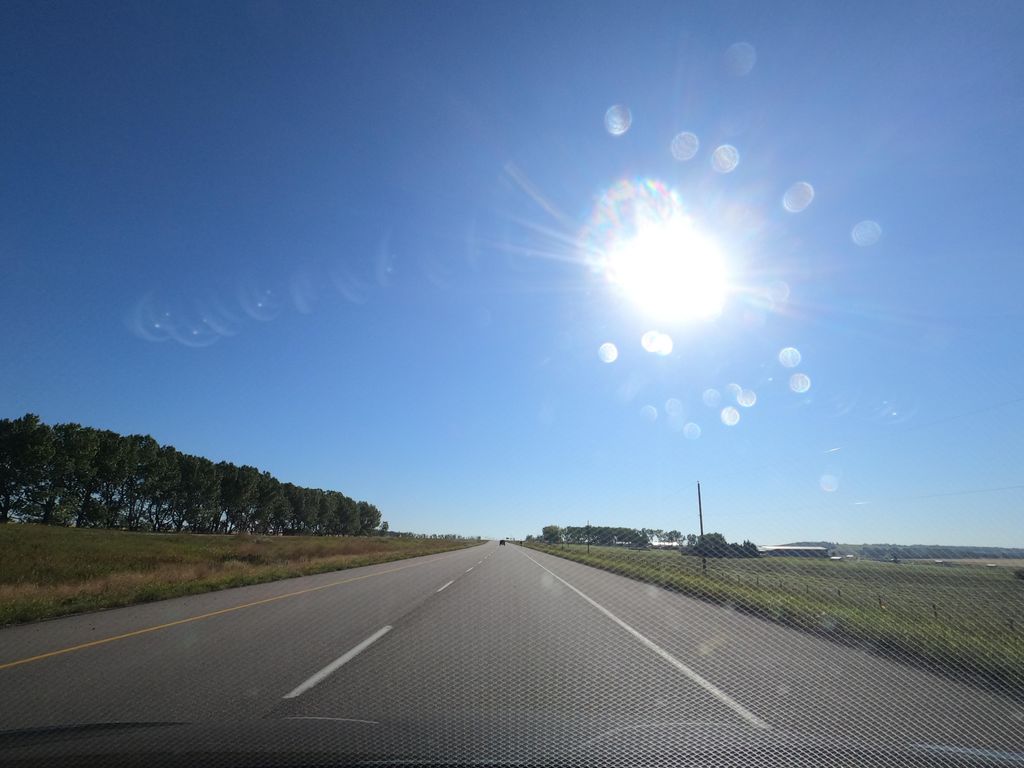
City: calgary